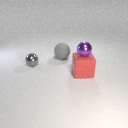
large red rubber cube in front of large gray rubber sphere